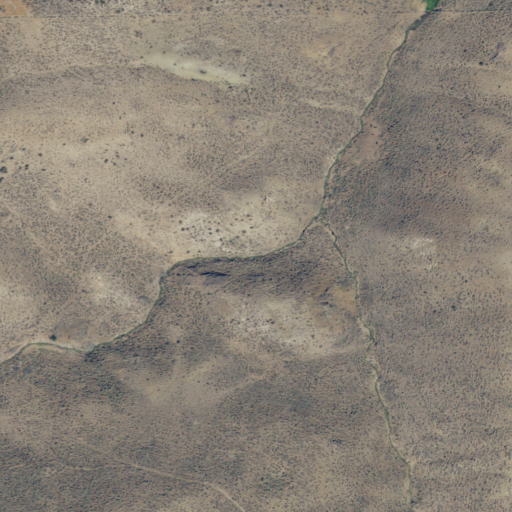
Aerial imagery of valley in Oregon named East Fork Evans Gulch containing only shrub